Question: I have following table for Employee - Manager hierarchy in 'SQL Server 2005'.
Following is what I am tring to achieve

Busienss Logic:
-- Effective Manager should have a department
-- Effective Manager is the nearest manager in the hierarchy who has a department
-- Effective Department is the department of the Effective Manager
I have referred 'CTE' for recursive scenarios like this. Example <URL>
But my scenario has more conditions than simply finding the nearest manager.
How can modify this CTE to give the expected result?
QUERY
'''
DECLARE @Emploee TABLE (EmpID INT, EmpName VARCHAR(50), Dept VARCHAR(5), Manager INT)
INSERT INTO @Emploee VALUES (1, 'A', NULL,NULL)
INSERT INTO @Emploee VALUES (2, 'B', 'D100',NULL)
INSERT INTO @Emploee VALUES (3, 'C', 'D101',2)
INSERT INTO @Emploee VALUES (4, 'D', 'D102',1)
INSERT INTO @Emploee VALUES (5, 'E', NULL,2)
INSERT INTO @Emploee VALUES (6, 'F', 'D103',5)
INSERT INTO @Emploee VALUES (7, 'G', NULL,6)
INSERT INTO @Emploee VALUES (8, 'H', 'D104',7)
SELECT *
FROM @Emploee
WHERE Manager IS NOT NULL
'''
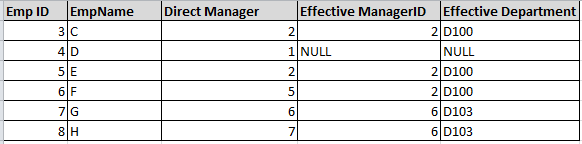
Answer: It is possible to reduce the CTEs of adrianm answer from 3 to 2 getting the data of the effective manager all together
'''
WITH EmployeeManagers AS (
SELECT e.EmpId, e.EmpName, 1 AS Level
, e.Manager, e.EmpID CurrLevelEmpID, Cast(Null as VarChar(5)) Dept
FROM Employee AS e
WHERE e.Manager IS NOT NULL
UNION ALL
SELECT em.EmpId, em.EmpName, Level + 1 AS Level
, e.Manager, e.EmpID CurrLevelEmpID, e.Dept Dept
FROM EmployeeManagers em
INNER JOIN Employee e ON e.EmpId = em.Manager
), EffectiveManagers AS (
SELECT EmpID
, CurrLevelEmpID Manager
, Dept
, Effective = ROW_NUMBER() OVER (PARTITION BY EmpID ORDER BY Level)
FROM EmployeeManagers e
WHERE DEPT is not null
)
SELECT e.EmpID
, e.EmpName
, e.Manager
, eem.Manager EffectiveManager
, eem.Dept EffectiveDepartment
FROM Employee e
LEFT JOIN EffectiveManagers eem ON e.EmpID = eem.EmpID
AND eem.Effective = 1
WHERE e.Manager IS NOT NULL
'''
The 'EmployeeManagers' CTE get some more data, in particular 'CurrLevelEmpID' is the 'EmpID' of the employee at the current level, changing the definition of 'e.Manager' will get in the way of the recurring CTE, and 'Dept' is the department of the employee at the current level, if there is one.
The 'EffectiveManagers' CTE get the row with an effective manager for every employee, 'Effective' count the level of the effective manager for the employee line.
The main query 'JOIN' the base table with the 'EffectiveManagers' getting only the first for every hierarchy (the one with Effective = 1)
<URL> demo